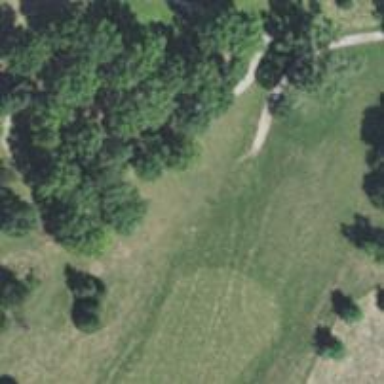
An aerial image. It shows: Service road designated as golf cart path.